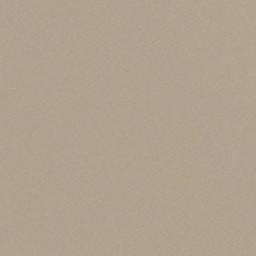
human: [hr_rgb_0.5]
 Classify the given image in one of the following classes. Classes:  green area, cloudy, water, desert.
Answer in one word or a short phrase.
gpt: desert